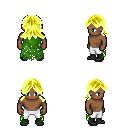
a pixel art fantasy rpg character, male body template, human, dark skin, green tattered cape, white pants, gold loose hair, black shoes, four views (front, back, left, right), 2x2 character sprite sheet, small pixel art, hard edges, no anti-aliasing